Field crop: tomato
Growth stage: 1
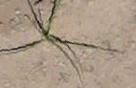
Species: cyperus